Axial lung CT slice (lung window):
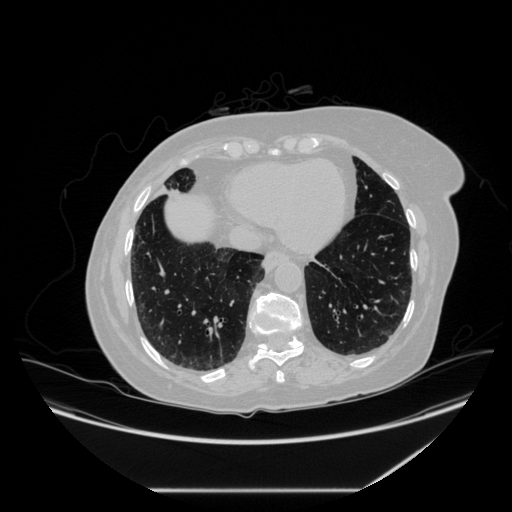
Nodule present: no